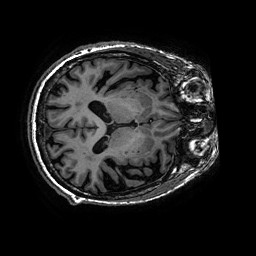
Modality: T1w
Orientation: axial
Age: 73
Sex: male
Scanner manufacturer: ge
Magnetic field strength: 3 T
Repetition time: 0.01002 s
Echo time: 0.002988 s